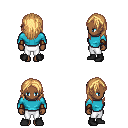
a pixel art fantasy rpg character, female body template, human, dark skin, teal long-sleeve shirt, white pants, light blonde long hairstyle, cloth bracers, black shoes, four views (front, back, left, right), 2x2 character sprite sheet, small pixel art, hard edges, no anti-aliasing